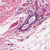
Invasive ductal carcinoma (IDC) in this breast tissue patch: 0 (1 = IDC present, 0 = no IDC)